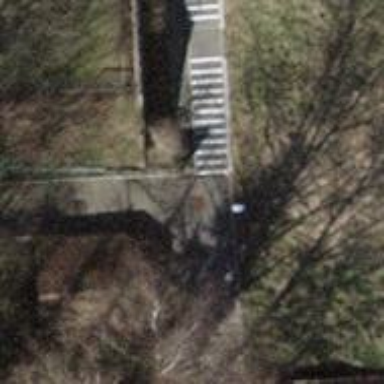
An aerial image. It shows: Road with steps.